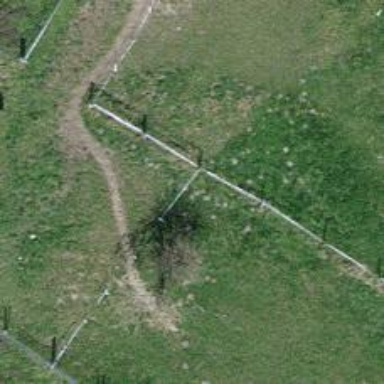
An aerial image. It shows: Hedge acting as barrier.